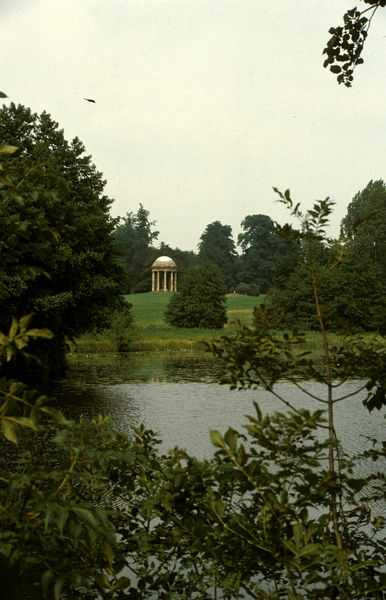
Titel: Blick über den Seven-Acre-Lake nach Norden zur Rotunda
Künstler: Richard Woodward
Standort: Stowe, Buckinghamshire
Institution: Stowe Landscape Gardens
Schlagwörter: baum, blau, blätter, himmel, laub, vogel, wasser, weiß, wolken, bäume, fluss, gelb, grün, landschaft, see, teich, ufer, äste, grau, hintergrund, licht, marmor, schwarz, säule, säulen, anlage, blick, gebäude, gras, park, parkanlage, weg, wiese, wolke, architektur, ast, hügel, spiegelung, zweige, busch, büsche, gebüsch, gewässer, kanal, sonne, sträucher, pflanze, pflanzen, england, wald, rund, weiher, garten, bewölkt, farbig, sommer, wellen, ansicht, sonnenlicht, klein, kuppel, böschung, kräuseln, foto, fotografie, photographie, schild, antike, münchen, zweig, wasserpflanzen, photo, ionisch, seerosen, tempel, monopteros, pavillon, englischer garten, englisch, bauwerk, blättr, tempietto, gartenanlage, tempelchen, wörlitz, tolos, schlosspark, kassel, englischer, landschaftsgarten, blickachse, baum bäume, grüm, wasserfläche, seeblick, monopterus, hubschrauber, documenta, fabrique, park england, weller, grün weiß, karslruhe